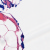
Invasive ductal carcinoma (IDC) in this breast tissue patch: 0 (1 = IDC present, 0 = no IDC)